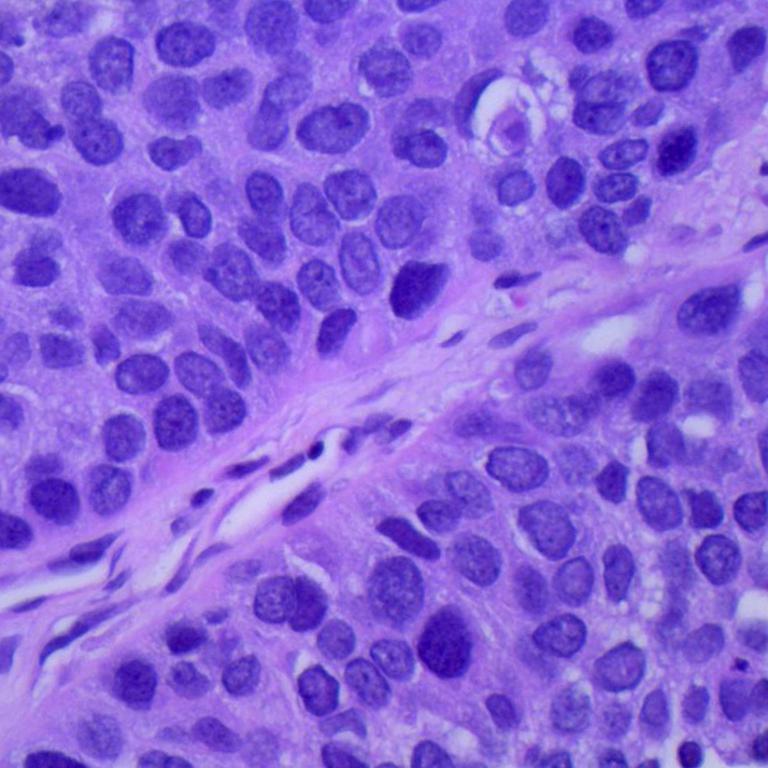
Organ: lung
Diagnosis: squamous carcinomas